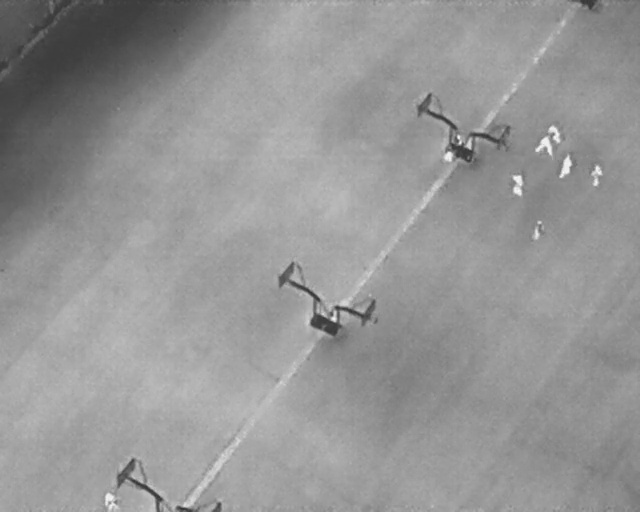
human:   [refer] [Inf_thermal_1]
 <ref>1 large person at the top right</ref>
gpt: <box>[[82, 26, 86, 30, 2]]</box>

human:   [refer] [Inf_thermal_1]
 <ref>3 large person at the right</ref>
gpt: <box>[[91, 32, 95, 35, 2], [86, 31, 90, 33, 19], [78, 34, 82, 37, 2]]</box>